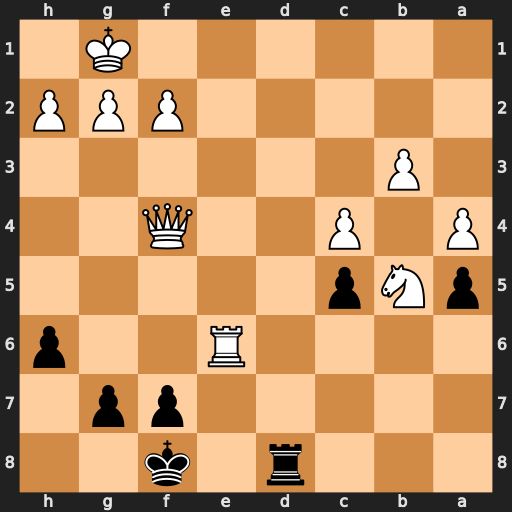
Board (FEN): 3r1k2/5pp1/4R2p/pNp5/P1P2Q2/1P6/5PPP/6K1
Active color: b
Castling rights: -
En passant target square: -
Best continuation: Rd1+ Re1 Rxe1#